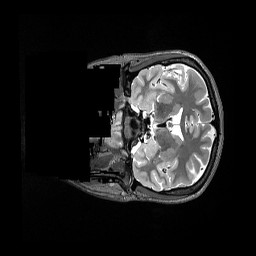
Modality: T2w
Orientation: coronal
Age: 24
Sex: female
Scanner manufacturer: siemens
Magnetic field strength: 3 T
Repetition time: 3.2 s
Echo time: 0.562 s